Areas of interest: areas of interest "Tianhe District Youth Palace"
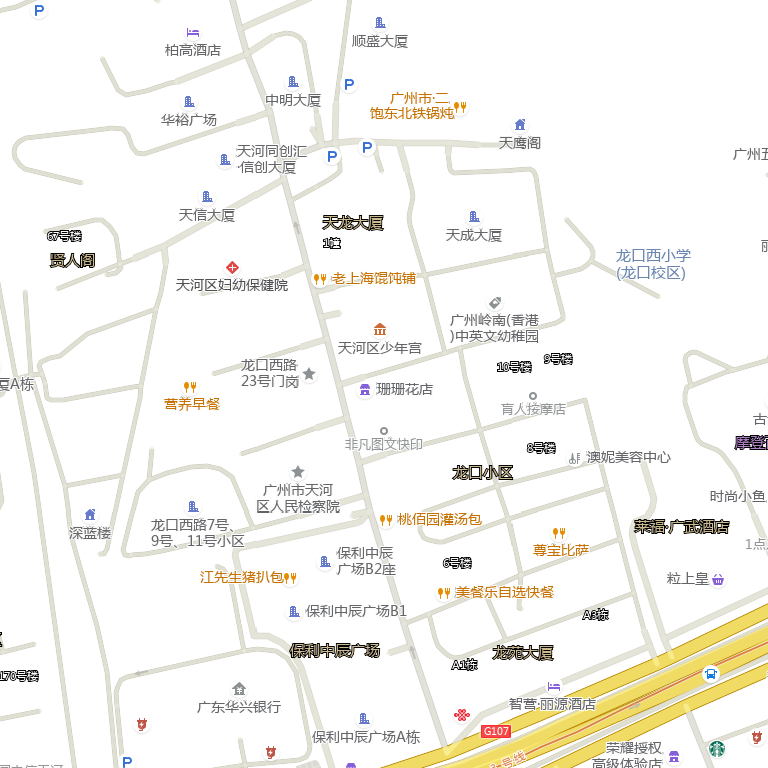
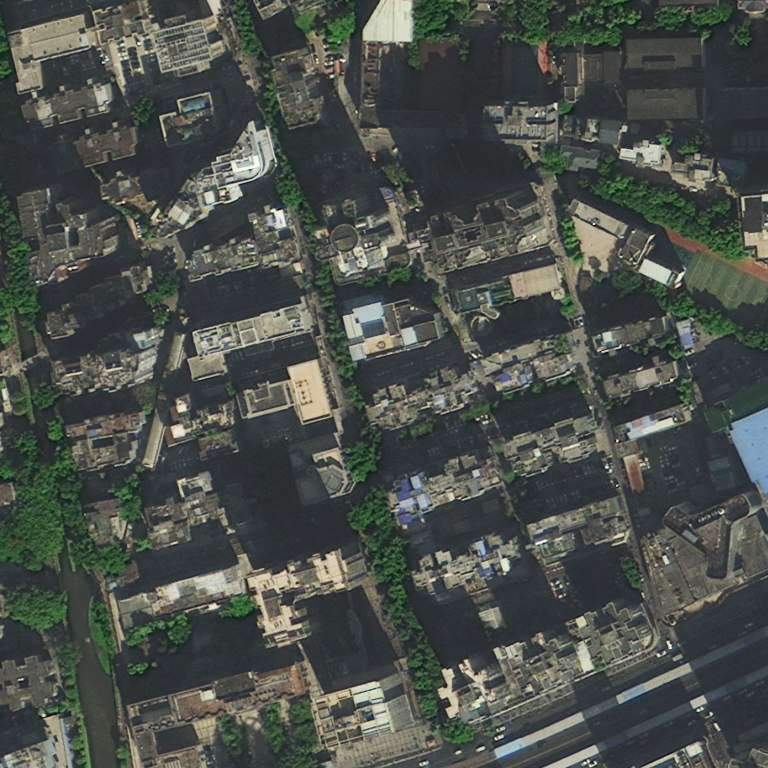